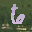
Label: 6